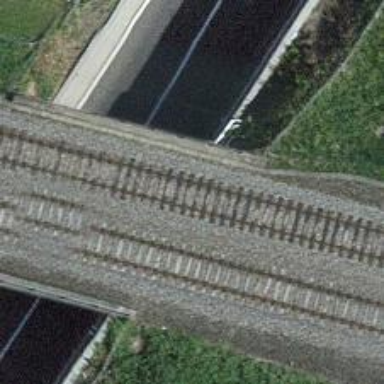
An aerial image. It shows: Railway bridge with electrified tracks and single contact line.